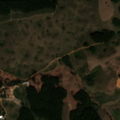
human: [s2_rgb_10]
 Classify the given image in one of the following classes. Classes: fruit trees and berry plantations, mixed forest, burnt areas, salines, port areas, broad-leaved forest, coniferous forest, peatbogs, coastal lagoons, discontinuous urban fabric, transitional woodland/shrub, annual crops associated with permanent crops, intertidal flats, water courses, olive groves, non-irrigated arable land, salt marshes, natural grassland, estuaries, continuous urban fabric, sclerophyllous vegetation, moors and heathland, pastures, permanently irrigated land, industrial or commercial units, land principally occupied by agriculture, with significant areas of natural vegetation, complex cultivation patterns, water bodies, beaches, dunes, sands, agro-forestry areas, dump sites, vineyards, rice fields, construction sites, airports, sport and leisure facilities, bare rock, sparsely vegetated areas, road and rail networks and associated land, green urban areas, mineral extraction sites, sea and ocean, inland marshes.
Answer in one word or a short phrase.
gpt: land principally occupied by agriculture, with significant areas of natural vegetation, broad-leaved forest, mixed forest, natural grassland, transitional woodland/shrub